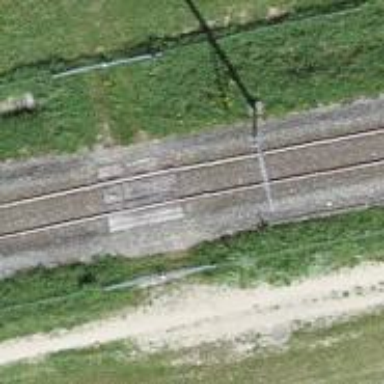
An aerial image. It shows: Railway level crossing.